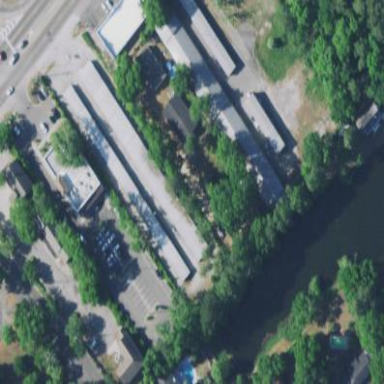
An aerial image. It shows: Building housing storage rental shop.